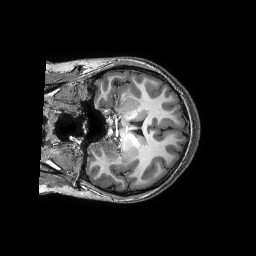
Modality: T1w
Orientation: coronal
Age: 18
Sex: female